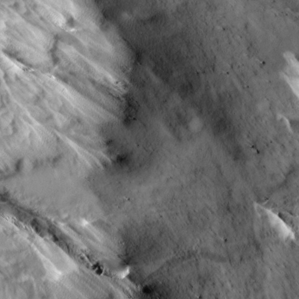
Label: non_frost